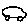
Label: car